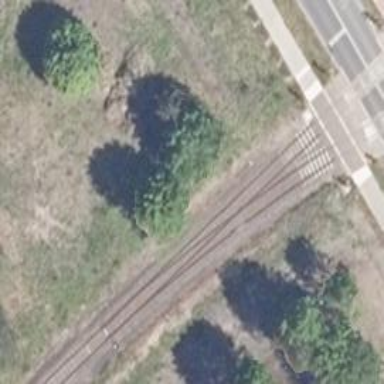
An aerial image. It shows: Railway switch.